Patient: sex F, age 63
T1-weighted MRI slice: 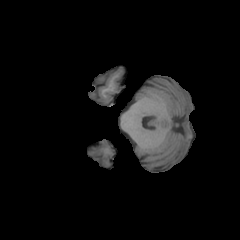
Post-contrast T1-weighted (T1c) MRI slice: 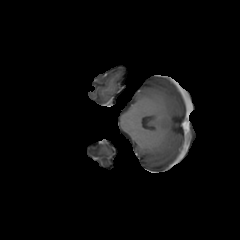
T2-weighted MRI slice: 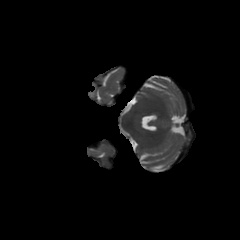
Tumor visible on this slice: no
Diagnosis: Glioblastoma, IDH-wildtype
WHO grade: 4